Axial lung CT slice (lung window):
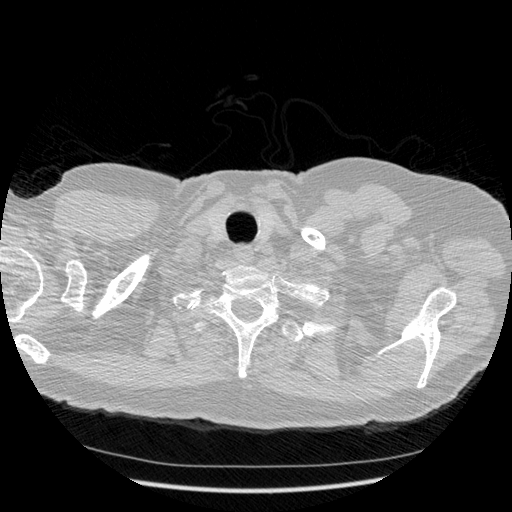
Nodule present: no